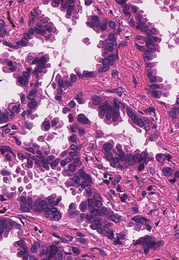
Tumor epithelial tissue: yes
Tumor-associated stroma tissue: yes
Normal tissue: no